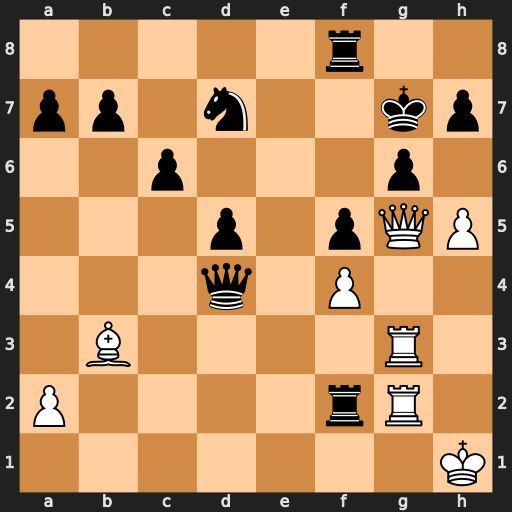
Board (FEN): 5r2/pp1n2kp/2p3p1/3p1pQP/3q1P2/1B4R1/P4rR1/7K
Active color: w
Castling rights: -
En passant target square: -
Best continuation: hxg6 Rf1+ Kh2 Qf6 gxh7+ Qxg5 Rxg5+